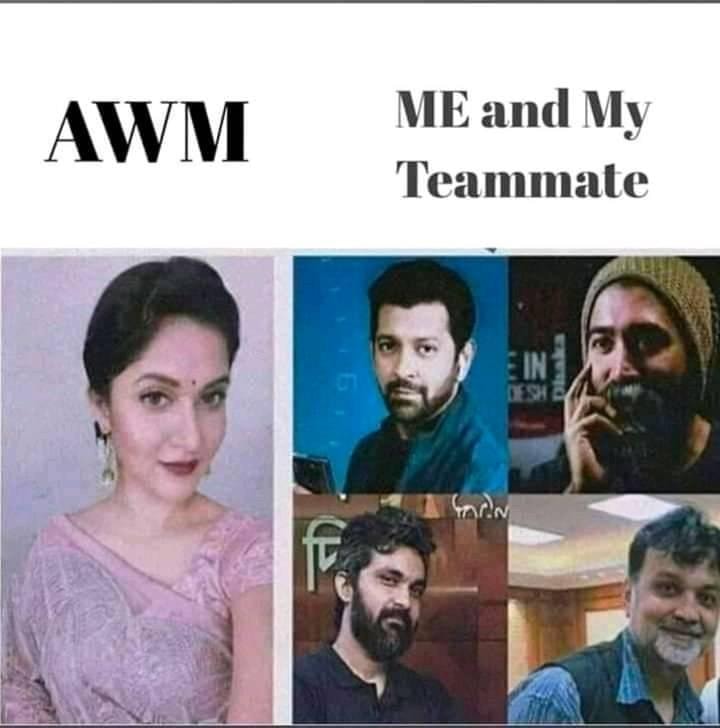
Caption: AWM   ME and MY Teammate
Label: hate